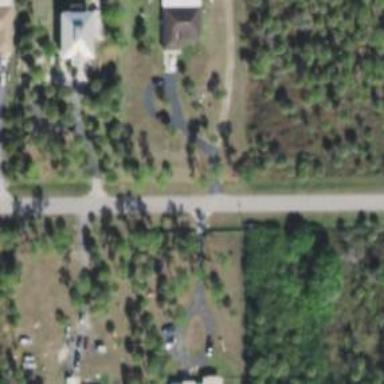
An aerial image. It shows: Driveway.